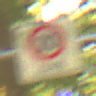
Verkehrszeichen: BeginnZone20
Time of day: Midday
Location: Outdoor (Nature)
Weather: PartlyCloudy
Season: NotSpecified
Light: Natural